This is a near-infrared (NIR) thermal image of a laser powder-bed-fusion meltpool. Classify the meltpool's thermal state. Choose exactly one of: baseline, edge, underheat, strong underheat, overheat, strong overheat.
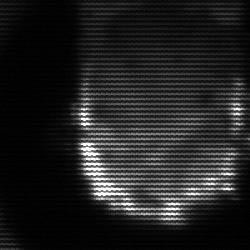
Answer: baseline